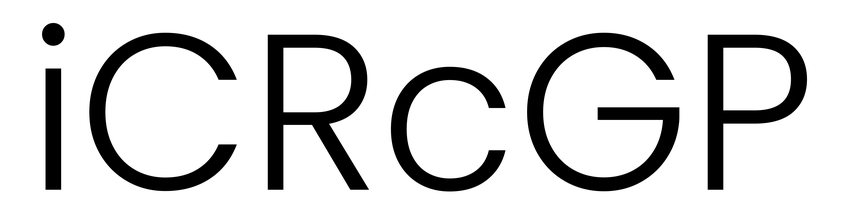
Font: Poppins-Light